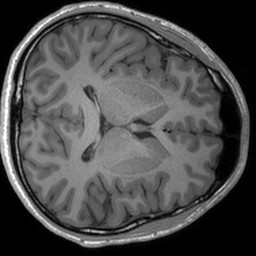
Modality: T1w
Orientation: axial
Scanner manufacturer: siemens
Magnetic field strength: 3 T
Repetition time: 1.54 s
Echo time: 0.00234 s